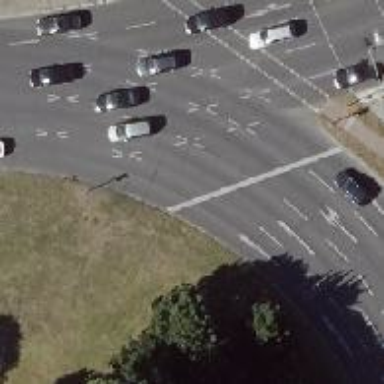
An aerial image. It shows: Secondary road with asphalt surface. The road intersects at circular junction.